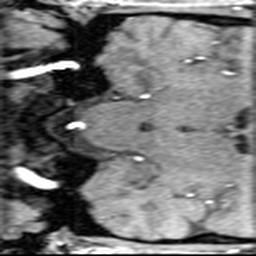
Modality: angio
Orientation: coronal
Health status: ill
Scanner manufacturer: siemens
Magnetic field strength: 1.5 T
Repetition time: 0.039 s
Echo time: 0.00502 s